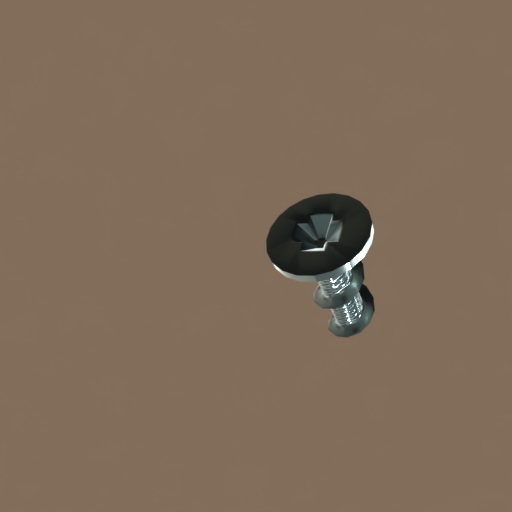
Label: screw